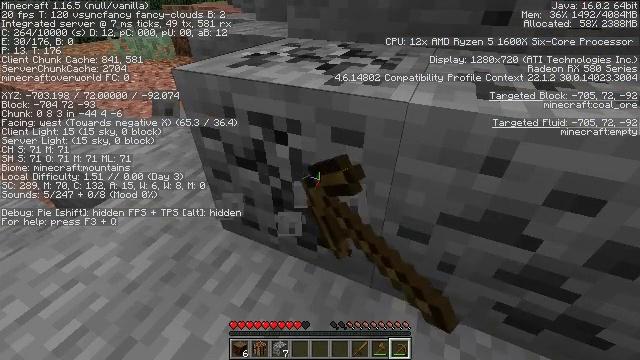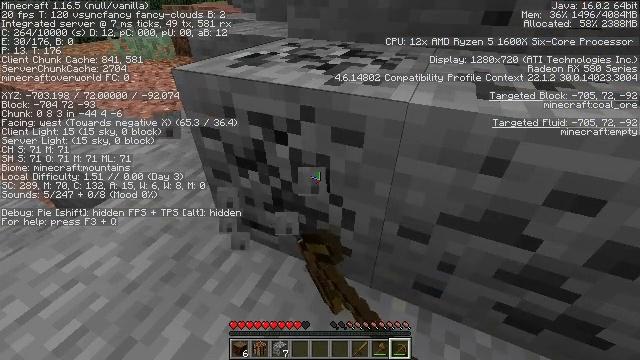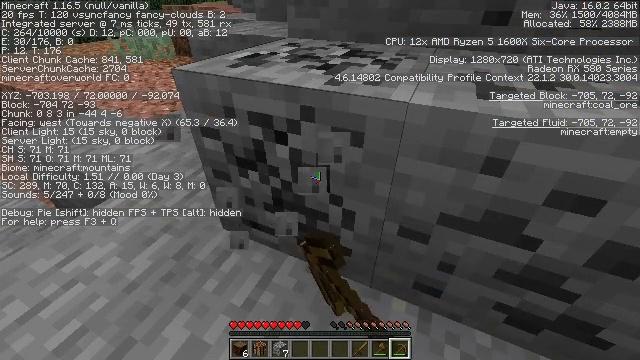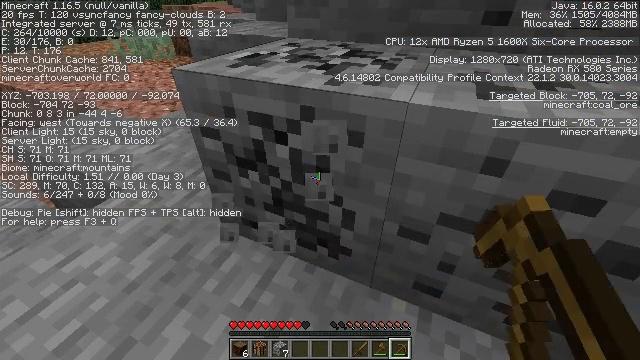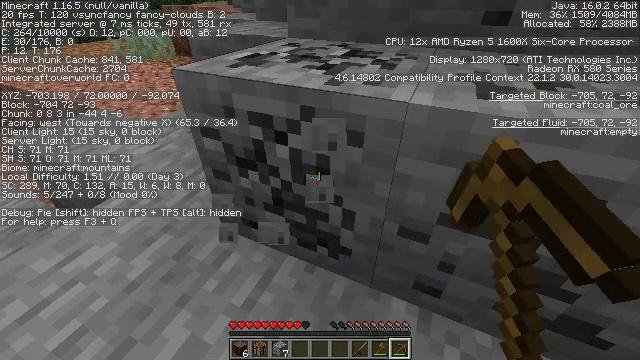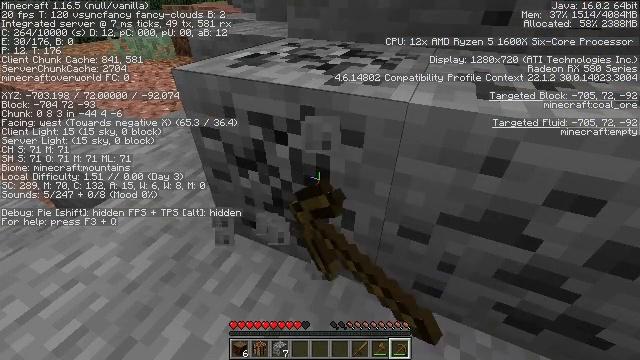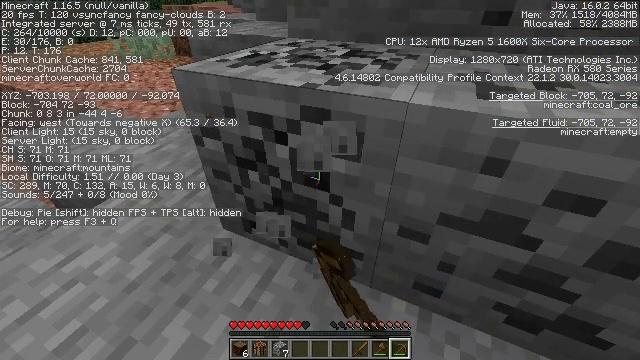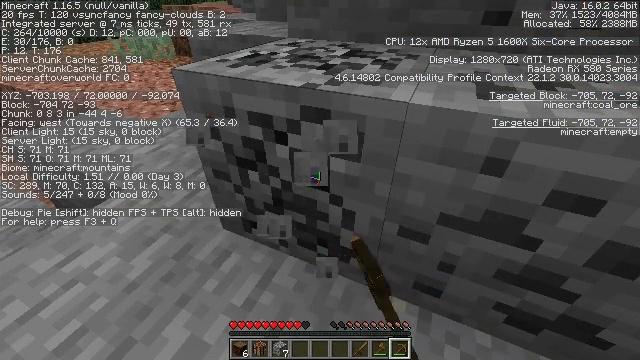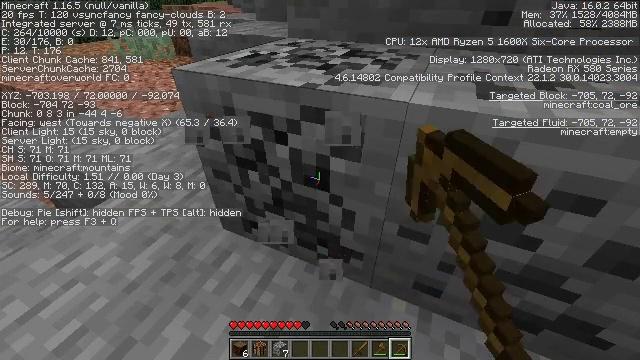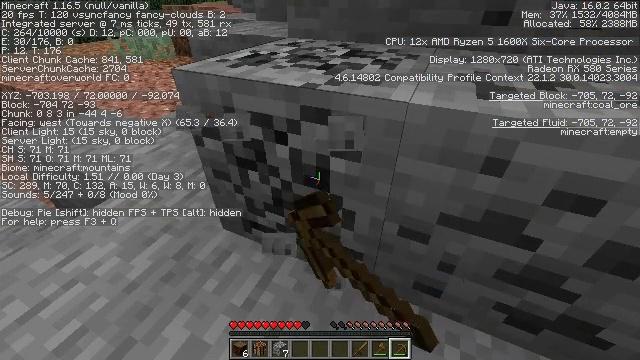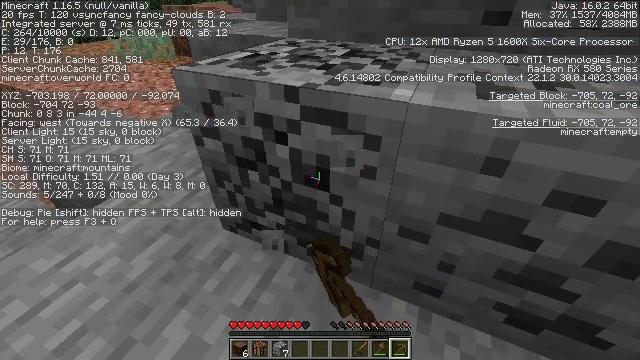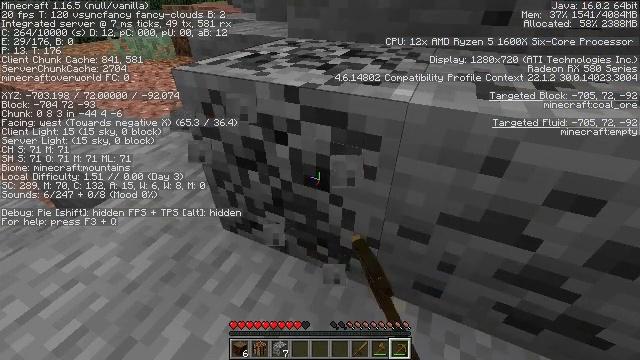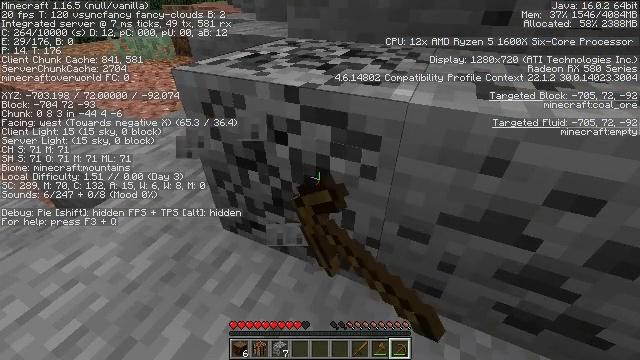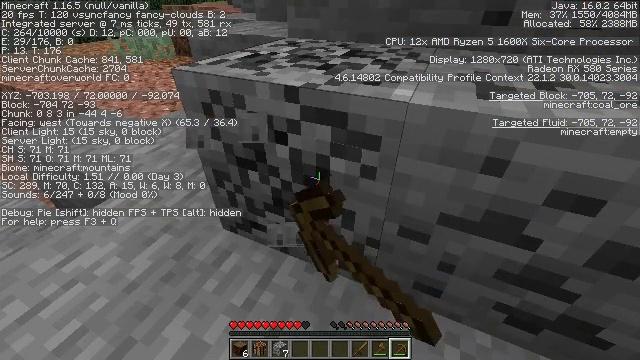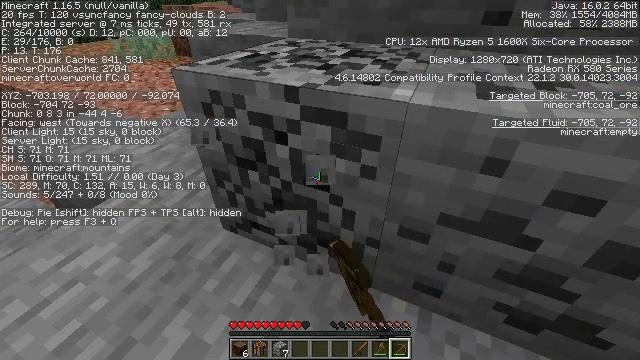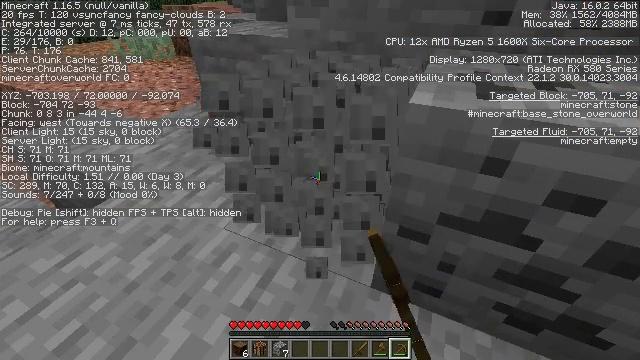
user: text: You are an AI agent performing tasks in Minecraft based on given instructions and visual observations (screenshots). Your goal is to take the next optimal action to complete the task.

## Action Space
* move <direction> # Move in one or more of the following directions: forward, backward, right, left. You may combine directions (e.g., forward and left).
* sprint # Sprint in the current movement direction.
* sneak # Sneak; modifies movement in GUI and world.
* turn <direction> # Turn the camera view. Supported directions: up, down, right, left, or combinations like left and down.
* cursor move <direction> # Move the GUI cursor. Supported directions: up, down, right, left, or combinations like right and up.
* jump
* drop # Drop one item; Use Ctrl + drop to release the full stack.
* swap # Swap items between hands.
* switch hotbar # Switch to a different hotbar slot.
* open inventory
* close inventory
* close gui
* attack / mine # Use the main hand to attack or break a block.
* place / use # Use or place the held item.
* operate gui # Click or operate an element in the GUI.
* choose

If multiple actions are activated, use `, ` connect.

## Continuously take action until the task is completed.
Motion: motion action
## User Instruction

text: Extract coal from the ore block.
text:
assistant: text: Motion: sneak, attack / mine
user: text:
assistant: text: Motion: sneak, attack / mine
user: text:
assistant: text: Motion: sneak, attack / mine
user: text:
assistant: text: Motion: sneak, attack / mine
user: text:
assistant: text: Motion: sneak, attack / mine
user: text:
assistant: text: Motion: sneak, attack / mine
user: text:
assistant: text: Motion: sneak, attack / mine
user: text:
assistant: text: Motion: sneak, attack / mine
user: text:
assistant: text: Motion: sneak, attack / mine
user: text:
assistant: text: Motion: sneak, attack / mine
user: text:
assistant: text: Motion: sneak, attack / mine
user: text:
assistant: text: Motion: sneak, attack / mine
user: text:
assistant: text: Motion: sneak, attack / mine
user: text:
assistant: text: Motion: sneak, attack / mine
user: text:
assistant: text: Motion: sneak, attack / mine
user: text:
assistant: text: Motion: sneak, attack / mine
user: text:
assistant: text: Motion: sneak, attack / mine
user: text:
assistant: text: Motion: sneak, attack / mine
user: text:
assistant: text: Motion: sneak, attack / mine
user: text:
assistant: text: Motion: sneak, attack / mine
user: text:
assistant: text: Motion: sneak, attack / mine
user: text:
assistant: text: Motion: sneak, turn right, attack / mine
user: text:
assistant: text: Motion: sneak, turn right, attack / mine
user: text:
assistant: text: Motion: sneak, turn right, attack / mine
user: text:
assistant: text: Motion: sneak, attack / mine
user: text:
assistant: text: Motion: sneak, attack / mine
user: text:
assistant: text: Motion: sneak, attack / mine
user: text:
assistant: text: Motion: sneak, attack / mine
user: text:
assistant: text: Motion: sneak, attack / mine
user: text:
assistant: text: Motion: sneak, attack / mine